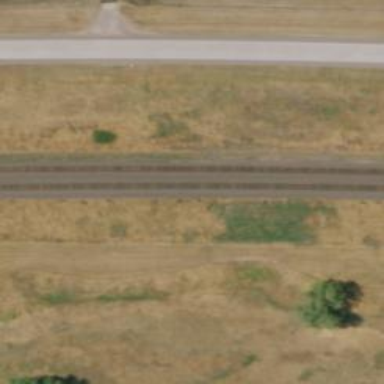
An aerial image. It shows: Railway track.